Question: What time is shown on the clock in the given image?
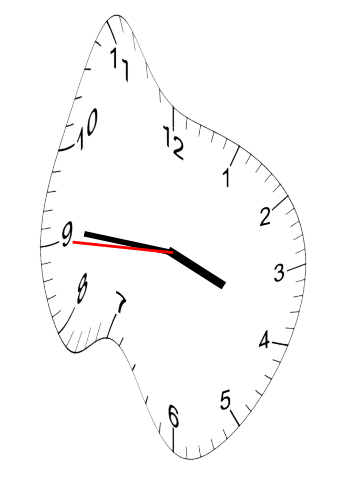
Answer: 03:45:45